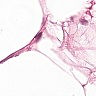
Metastatic tissue present: no